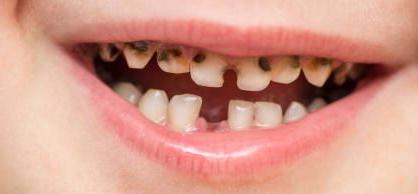
Condition: hypodontia